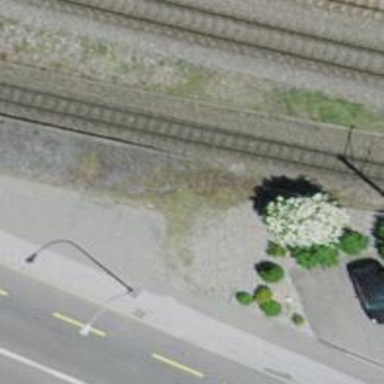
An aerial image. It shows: Narrow-gauge railway with 1 track. The tracks are electrified with contact line.